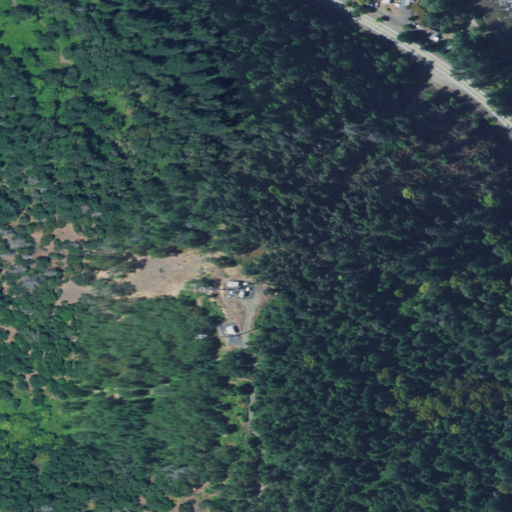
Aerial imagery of mountain in Oregon named Mount Obette containing evergreen forest, mixed forest, shrub, open development, pasture, low intensity development, medium intensity development, grassland, and open water